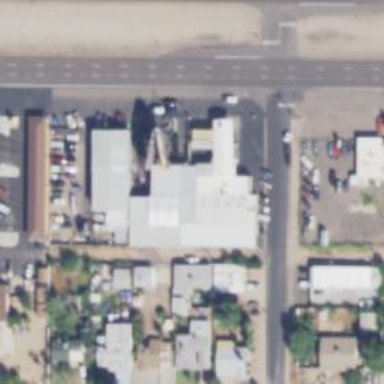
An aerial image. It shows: Building with shop selling tyres.